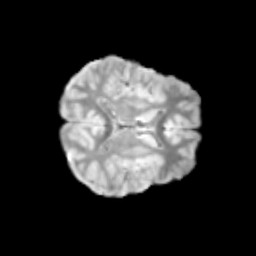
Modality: T2w
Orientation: axial
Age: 9
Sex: male
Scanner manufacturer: siemens
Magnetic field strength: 3 T
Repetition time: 3.8 s
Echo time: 0.07 s